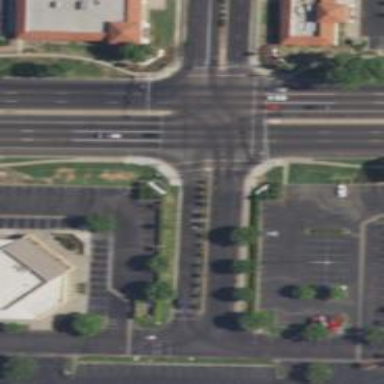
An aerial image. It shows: Crossing on the road.